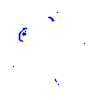
Particle: kaon